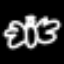
Label: angel